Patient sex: M
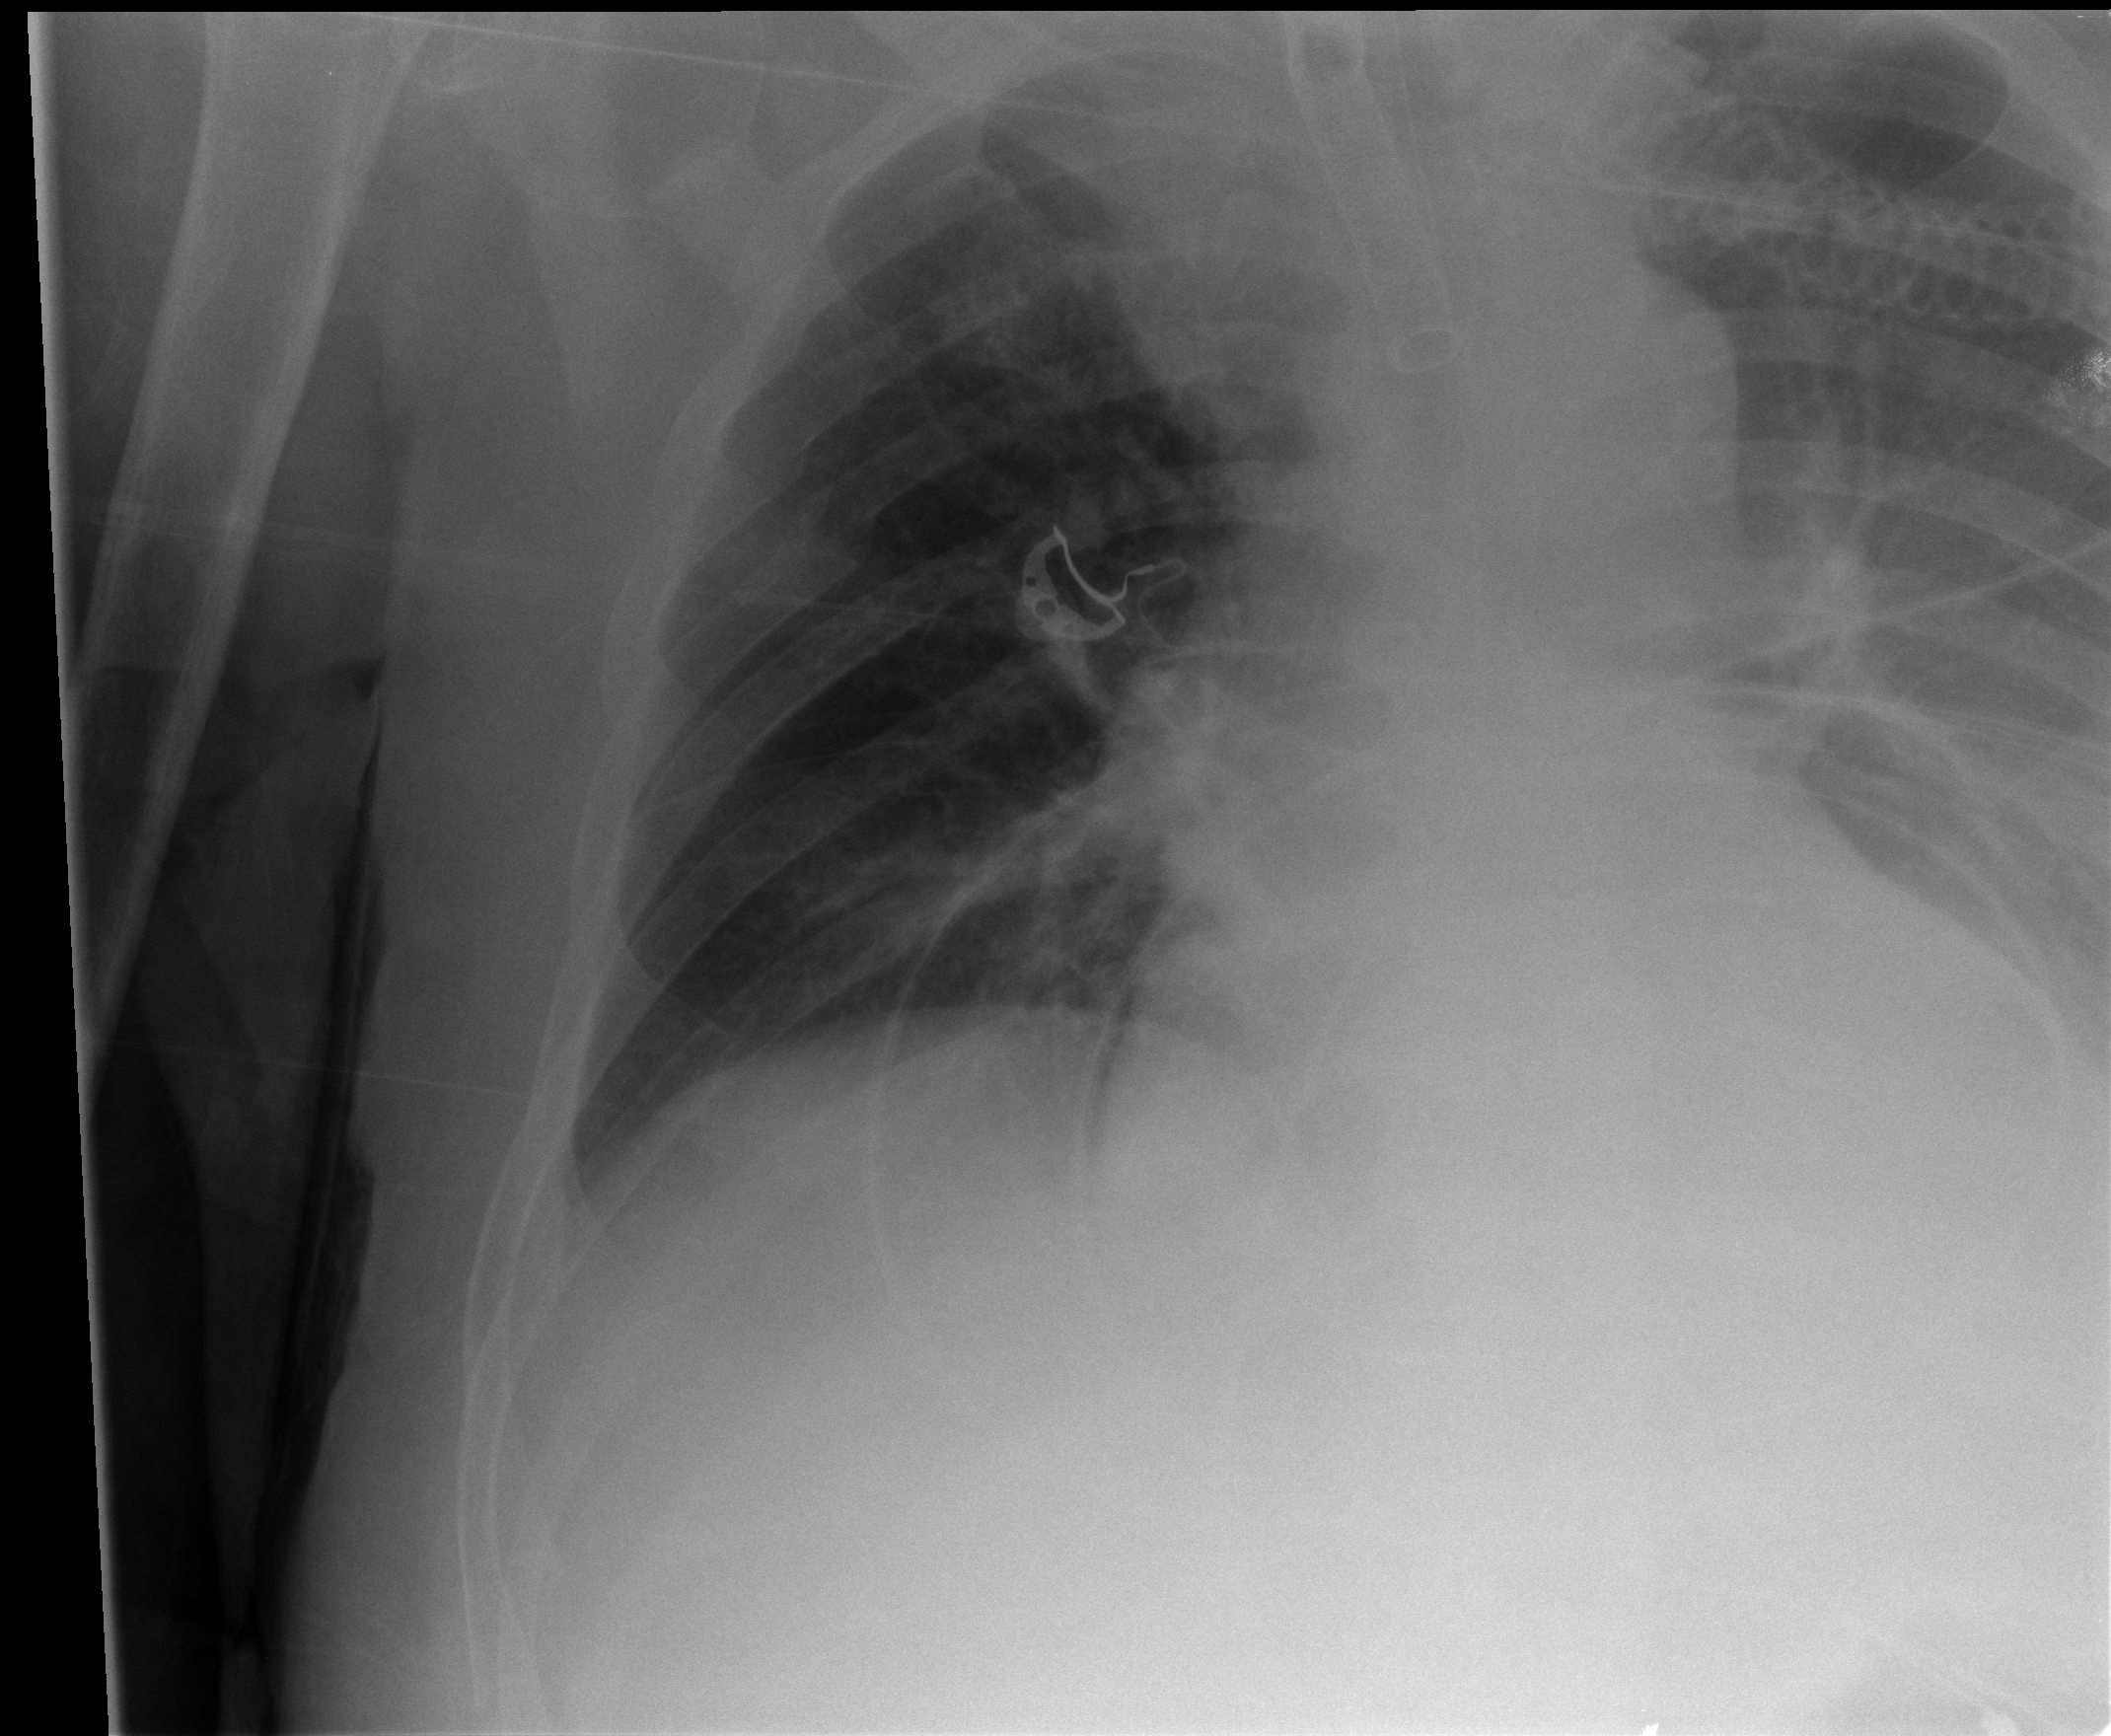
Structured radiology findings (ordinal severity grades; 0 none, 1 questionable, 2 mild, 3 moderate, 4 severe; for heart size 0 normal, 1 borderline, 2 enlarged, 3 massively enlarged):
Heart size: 2
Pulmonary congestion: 0
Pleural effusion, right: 0
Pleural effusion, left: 3
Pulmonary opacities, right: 1
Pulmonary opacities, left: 0
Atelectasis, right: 2
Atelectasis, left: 2